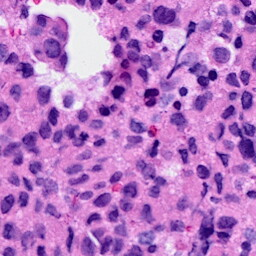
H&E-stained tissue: Breast